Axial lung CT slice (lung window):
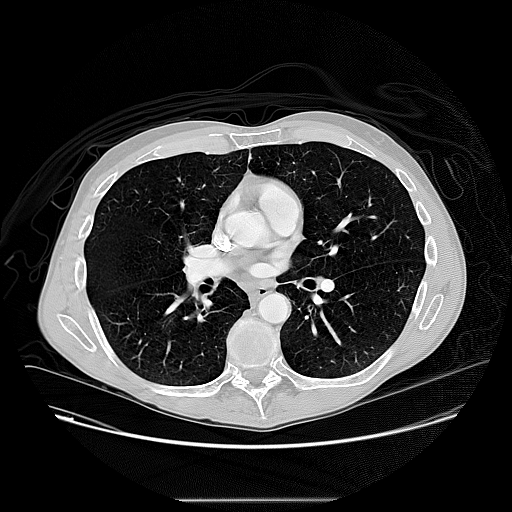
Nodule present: no